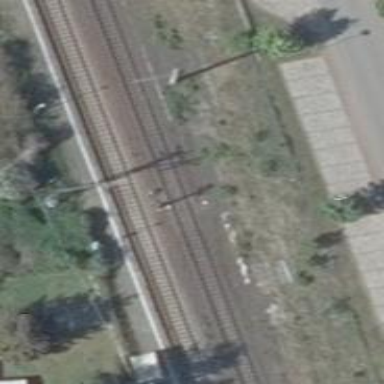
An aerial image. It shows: Railway signal.